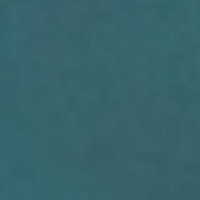
EUNIS habitat code: 14
Species observed at this site:
Podiceps cristatus